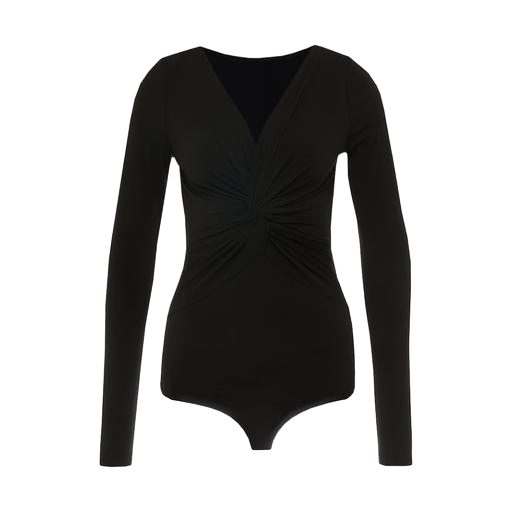
black plunge bodysuit, black twist front long sleeve tee, black long-sleeved wrap top, white background